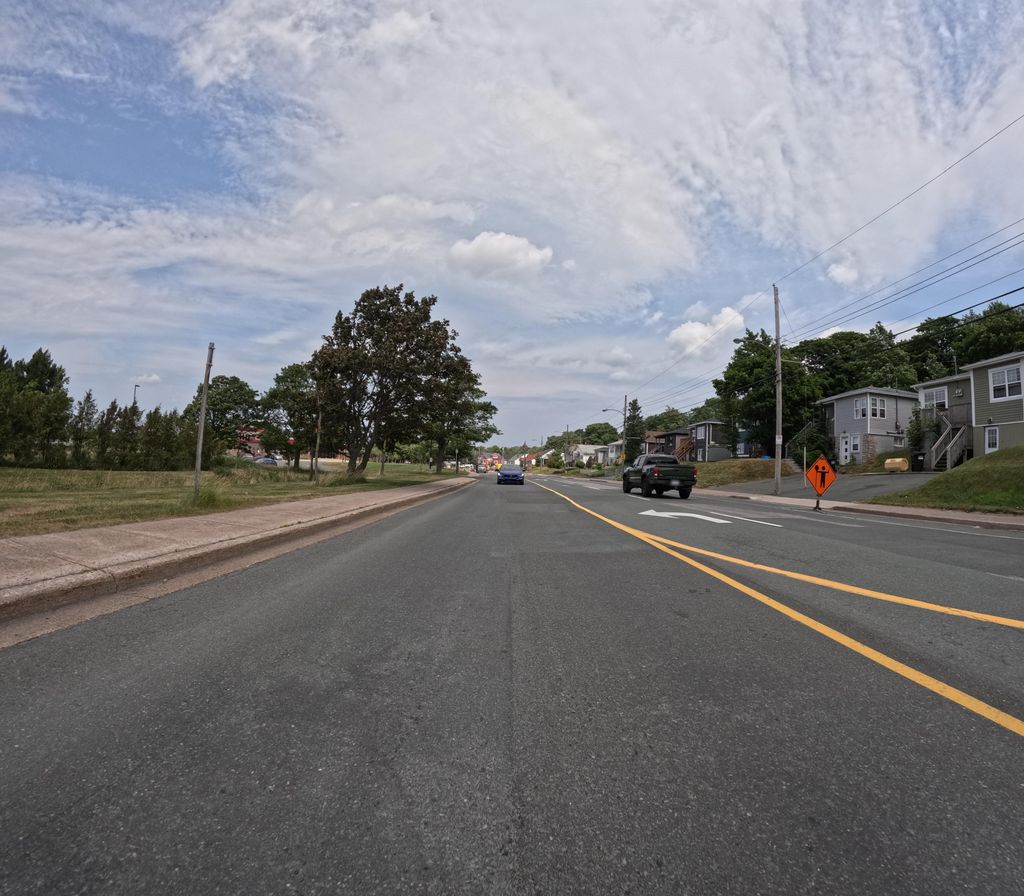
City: st_johns